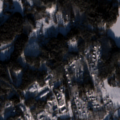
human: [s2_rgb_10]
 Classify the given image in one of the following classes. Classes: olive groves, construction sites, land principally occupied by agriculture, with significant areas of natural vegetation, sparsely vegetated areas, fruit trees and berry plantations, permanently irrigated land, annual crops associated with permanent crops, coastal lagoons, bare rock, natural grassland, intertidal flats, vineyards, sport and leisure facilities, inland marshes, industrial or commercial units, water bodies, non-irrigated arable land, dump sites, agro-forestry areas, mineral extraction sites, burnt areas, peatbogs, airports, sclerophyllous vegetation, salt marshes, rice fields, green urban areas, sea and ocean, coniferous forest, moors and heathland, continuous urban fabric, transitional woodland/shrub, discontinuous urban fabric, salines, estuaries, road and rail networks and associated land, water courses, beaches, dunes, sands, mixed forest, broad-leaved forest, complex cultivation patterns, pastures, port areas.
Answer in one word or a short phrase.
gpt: discontinuous urban fabric, industrial or commercial units, land principally occupied by agriculture, with significant areas of natural vegetation, coniferous forest, mixed forest, water bodies